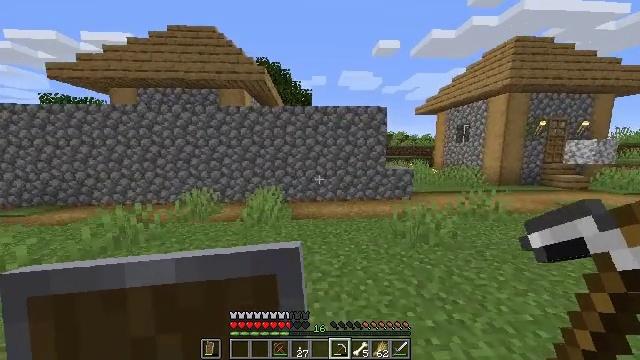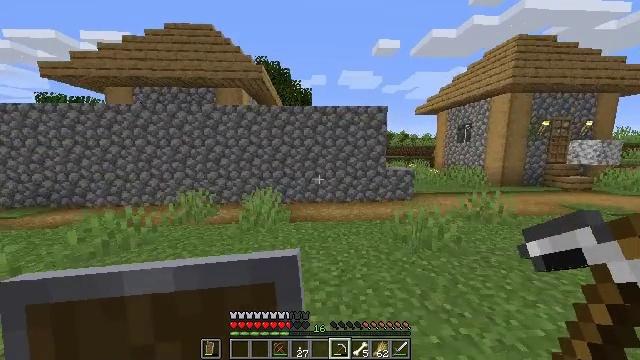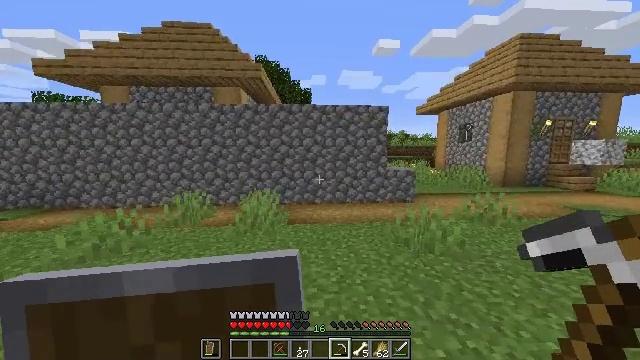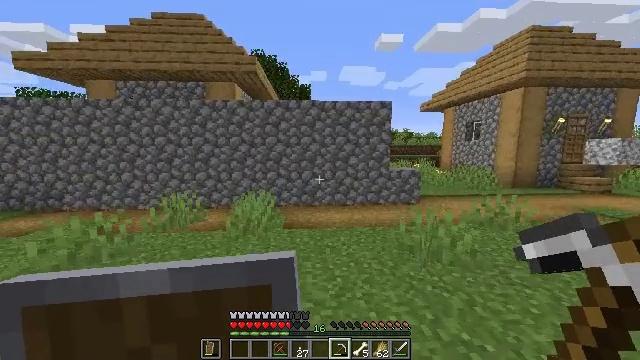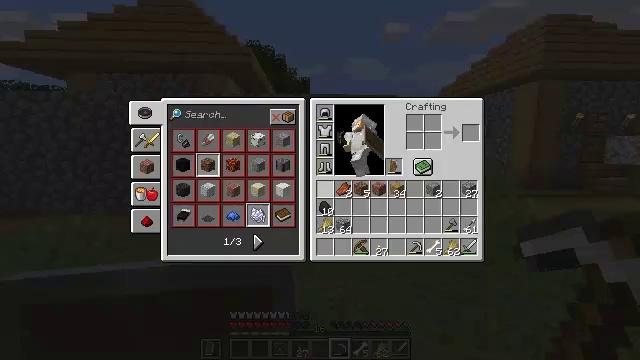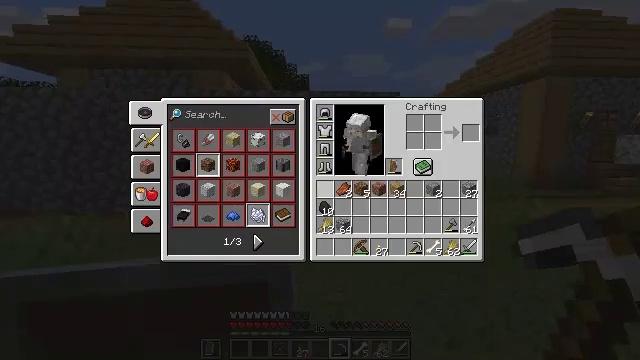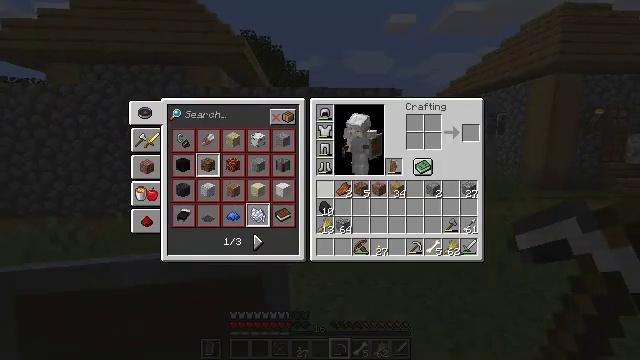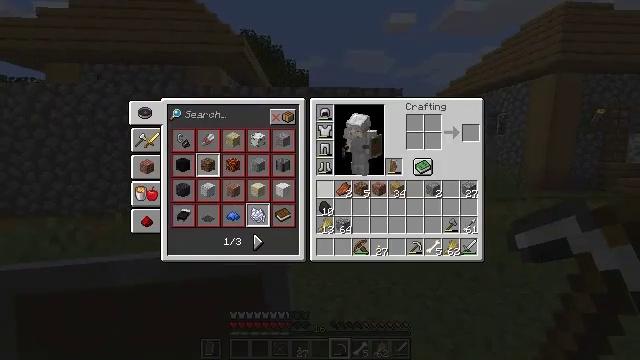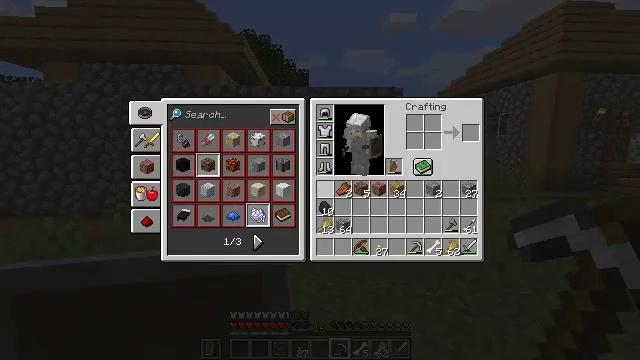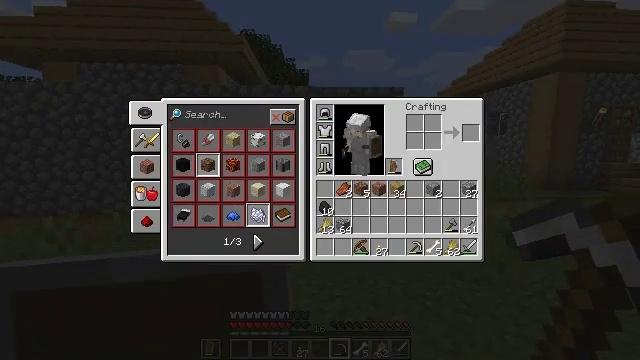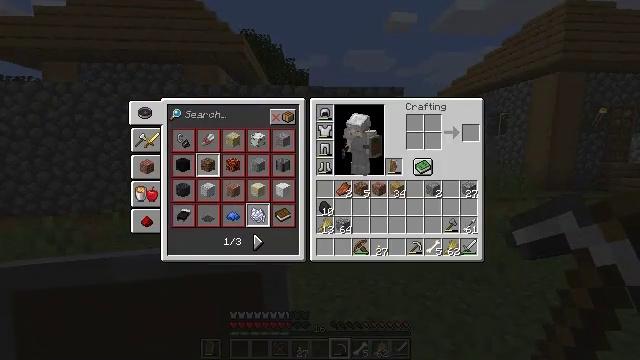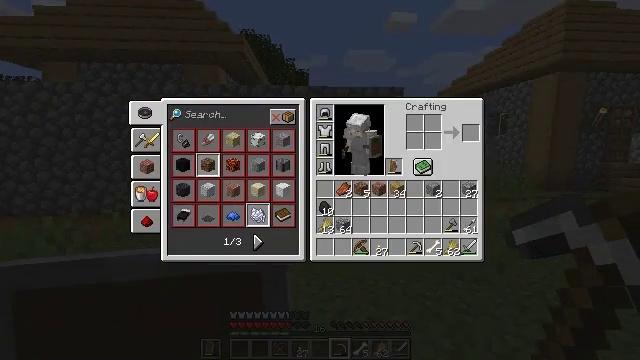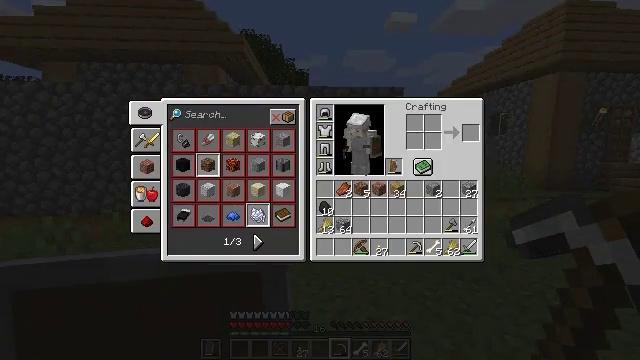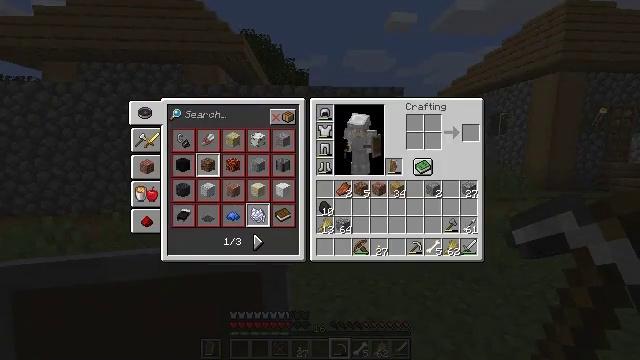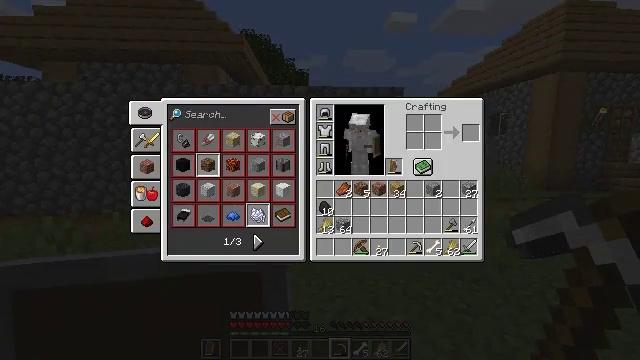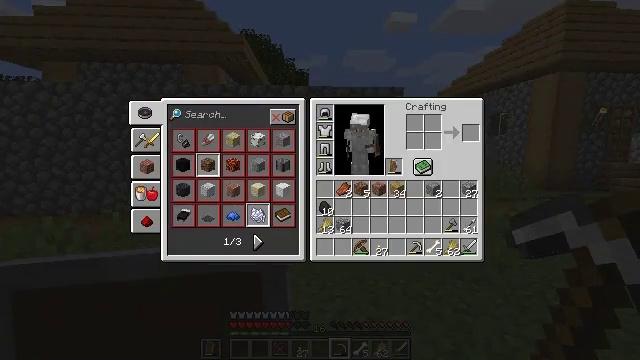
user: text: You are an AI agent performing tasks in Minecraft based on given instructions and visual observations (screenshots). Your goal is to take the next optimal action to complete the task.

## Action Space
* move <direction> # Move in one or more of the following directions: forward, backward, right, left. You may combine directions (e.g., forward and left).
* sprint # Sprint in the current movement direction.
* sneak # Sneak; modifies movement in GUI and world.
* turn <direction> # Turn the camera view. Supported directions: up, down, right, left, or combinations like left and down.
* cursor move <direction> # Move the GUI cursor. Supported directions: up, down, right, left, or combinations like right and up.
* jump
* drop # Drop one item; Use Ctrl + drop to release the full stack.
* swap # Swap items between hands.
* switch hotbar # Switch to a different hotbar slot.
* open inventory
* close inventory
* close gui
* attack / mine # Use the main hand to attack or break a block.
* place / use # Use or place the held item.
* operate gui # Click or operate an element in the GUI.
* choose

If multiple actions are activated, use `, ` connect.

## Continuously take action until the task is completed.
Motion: motion action
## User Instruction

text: Mine the bell from its post.
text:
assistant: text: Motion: move forward
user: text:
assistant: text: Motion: no_op
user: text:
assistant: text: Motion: no_op
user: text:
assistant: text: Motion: close inventory
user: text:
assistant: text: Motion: close inventory
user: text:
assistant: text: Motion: close inventory
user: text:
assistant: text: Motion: no_op
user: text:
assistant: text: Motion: no_op
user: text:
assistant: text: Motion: no_op
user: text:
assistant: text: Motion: no_op
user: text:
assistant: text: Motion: no_op
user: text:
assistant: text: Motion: turn right
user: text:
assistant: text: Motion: turn right
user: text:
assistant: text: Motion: no_op
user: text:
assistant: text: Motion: turn right
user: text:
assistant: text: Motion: no_op
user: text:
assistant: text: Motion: no_op
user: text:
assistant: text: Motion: open inventory
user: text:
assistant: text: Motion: open inventory
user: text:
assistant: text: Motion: open inventory
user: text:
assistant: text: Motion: turn left, open inventory
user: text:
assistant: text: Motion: turn left
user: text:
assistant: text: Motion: turn left
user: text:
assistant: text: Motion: turn left
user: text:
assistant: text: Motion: turn left
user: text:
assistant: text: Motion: turn left and up
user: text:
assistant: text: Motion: move forward, turn left and up
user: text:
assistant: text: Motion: move forward
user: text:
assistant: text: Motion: move forward
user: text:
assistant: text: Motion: no_op